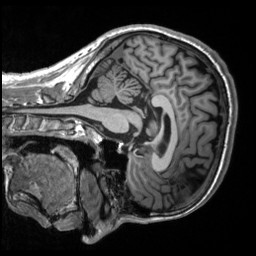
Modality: T1w
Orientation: sagittal
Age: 32
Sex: male
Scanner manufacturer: siemens
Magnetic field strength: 3 T
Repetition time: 2.53 s
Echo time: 0.00219 s